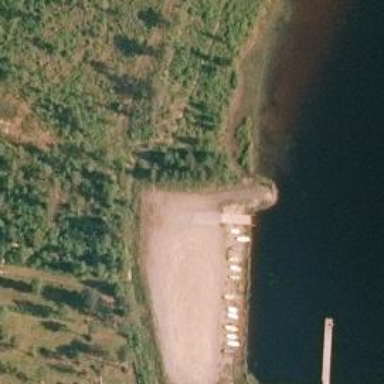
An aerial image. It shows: Slipway on leisure land.